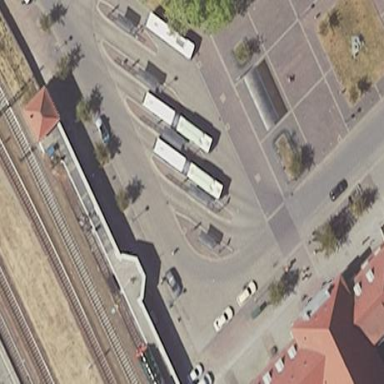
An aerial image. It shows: Taxi stand.